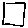
Label: square